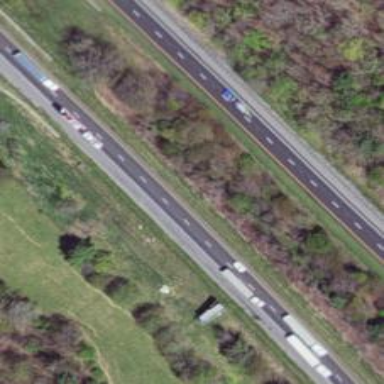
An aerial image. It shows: Asphalt motorway.